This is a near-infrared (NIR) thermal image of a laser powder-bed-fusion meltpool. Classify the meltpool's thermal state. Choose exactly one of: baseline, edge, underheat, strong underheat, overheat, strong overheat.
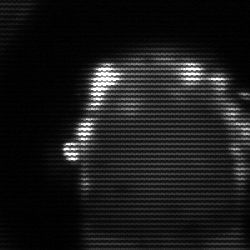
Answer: baseline